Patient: sex F, age 59
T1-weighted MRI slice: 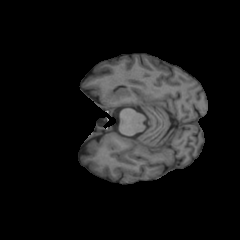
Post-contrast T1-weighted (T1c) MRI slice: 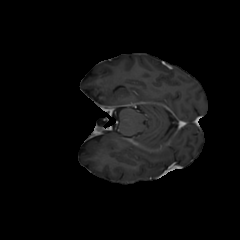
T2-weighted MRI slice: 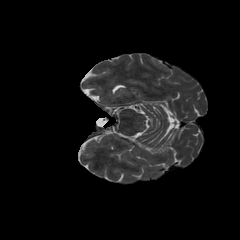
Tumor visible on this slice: no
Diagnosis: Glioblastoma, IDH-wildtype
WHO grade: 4